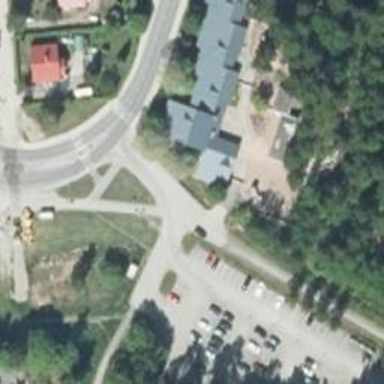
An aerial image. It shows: Turning circle on the road.